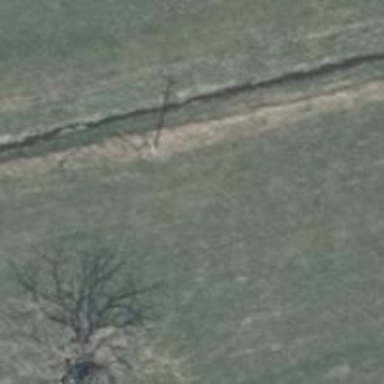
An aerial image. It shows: Power pole.